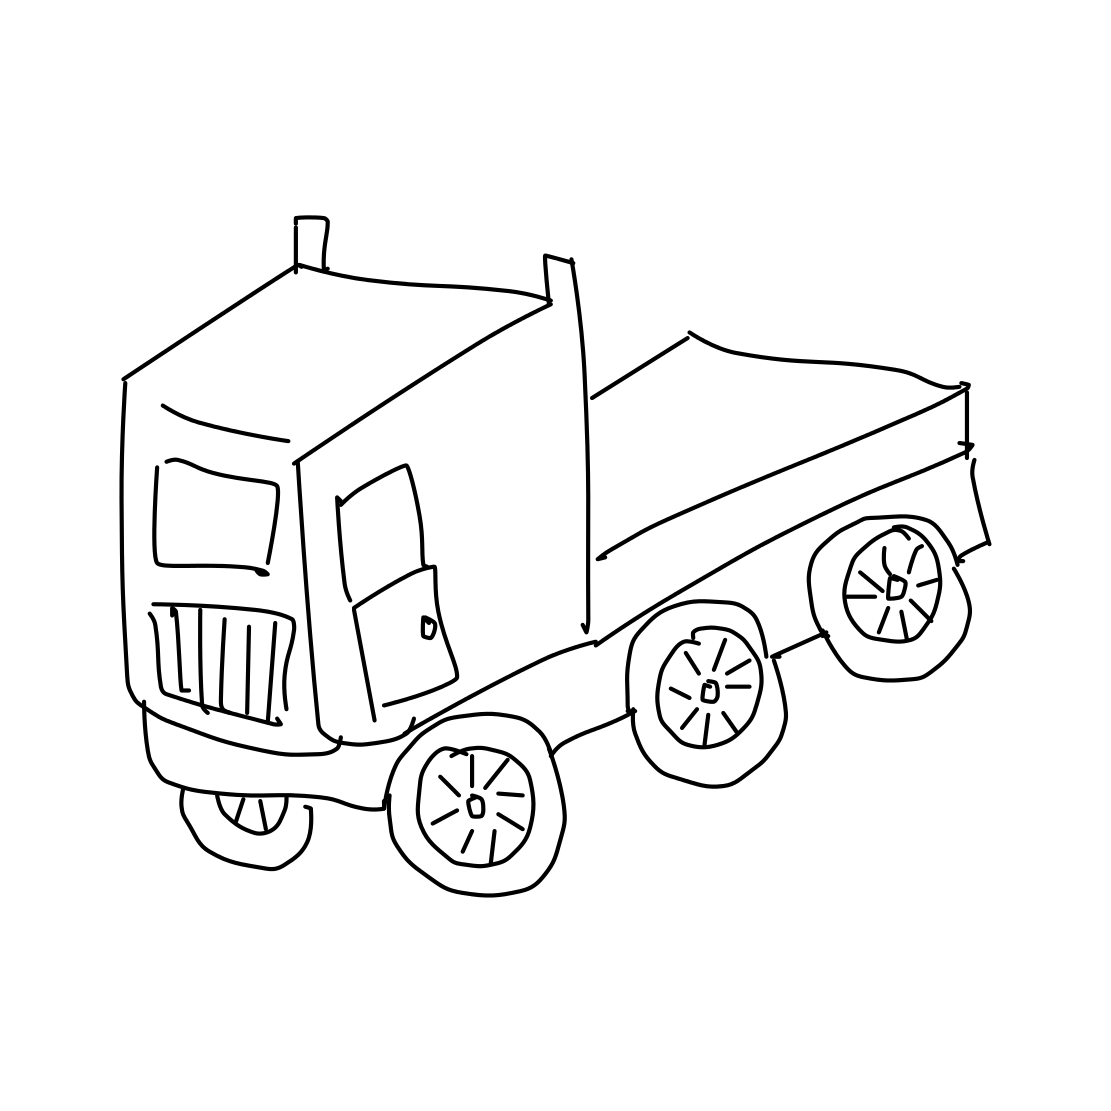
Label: truck